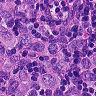
Metastatic tissue present: yes